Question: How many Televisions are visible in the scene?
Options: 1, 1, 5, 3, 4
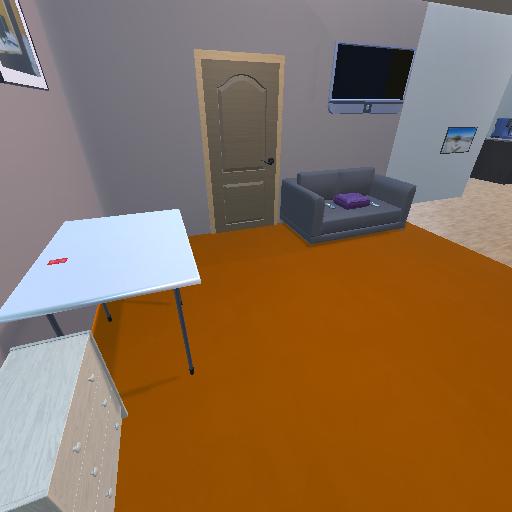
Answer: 1